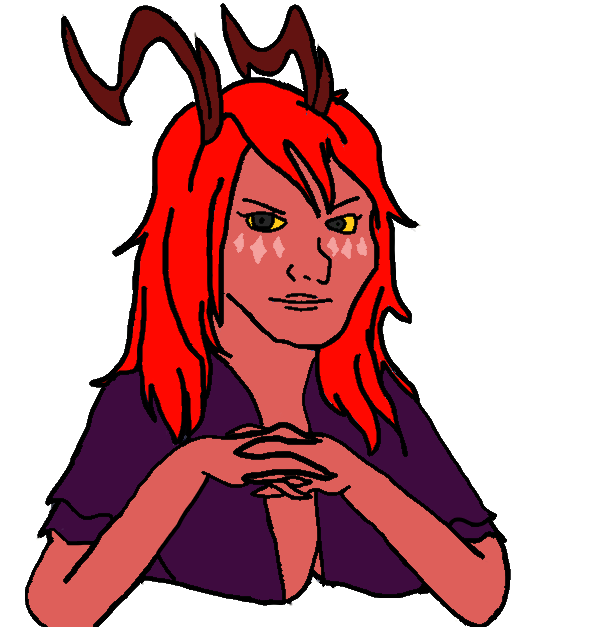
Label: 5_Abusive_Wife